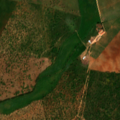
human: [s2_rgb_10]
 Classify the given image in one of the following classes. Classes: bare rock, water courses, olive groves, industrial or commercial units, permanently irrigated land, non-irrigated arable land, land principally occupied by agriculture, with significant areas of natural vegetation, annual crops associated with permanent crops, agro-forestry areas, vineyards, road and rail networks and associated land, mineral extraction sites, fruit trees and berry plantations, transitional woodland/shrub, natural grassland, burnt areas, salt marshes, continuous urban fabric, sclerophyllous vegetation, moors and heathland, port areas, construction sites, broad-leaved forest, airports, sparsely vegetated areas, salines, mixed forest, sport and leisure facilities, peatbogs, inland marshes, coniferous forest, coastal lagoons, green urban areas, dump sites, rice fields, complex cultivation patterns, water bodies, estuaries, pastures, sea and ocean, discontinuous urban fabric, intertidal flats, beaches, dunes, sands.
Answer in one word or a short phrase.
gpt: non-irrigated arable land, olive groves, agro-forestry areas